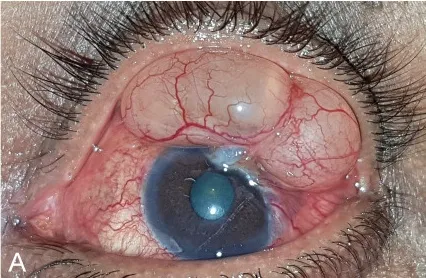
Bleb morphology. Multi-loculated bleb extending 5 clock hours.
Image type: medical_photograph (oral_photograph)